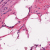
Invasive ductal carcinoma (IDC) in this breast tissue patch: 0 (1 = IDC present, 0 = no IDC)